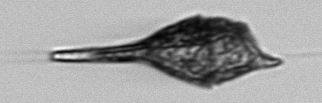
Label: Tripos_lineatus